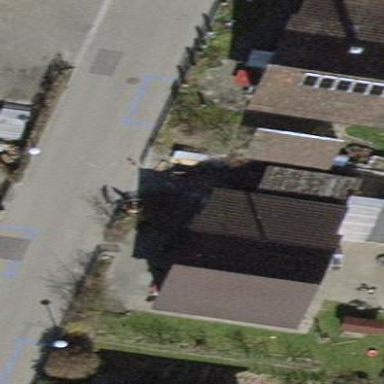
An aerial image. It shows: Building with tiled roof.